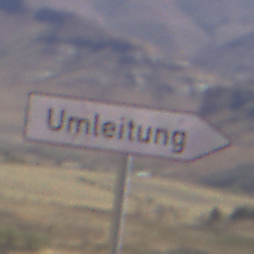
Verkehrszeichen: UmleitungswegweiserRechtsweisend
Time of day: Midday
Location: Outdoor (Nature)
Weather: Clear
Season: NotSpecified
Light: Natural